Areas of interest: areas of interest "Zhongfu Petroleum Gas Station"
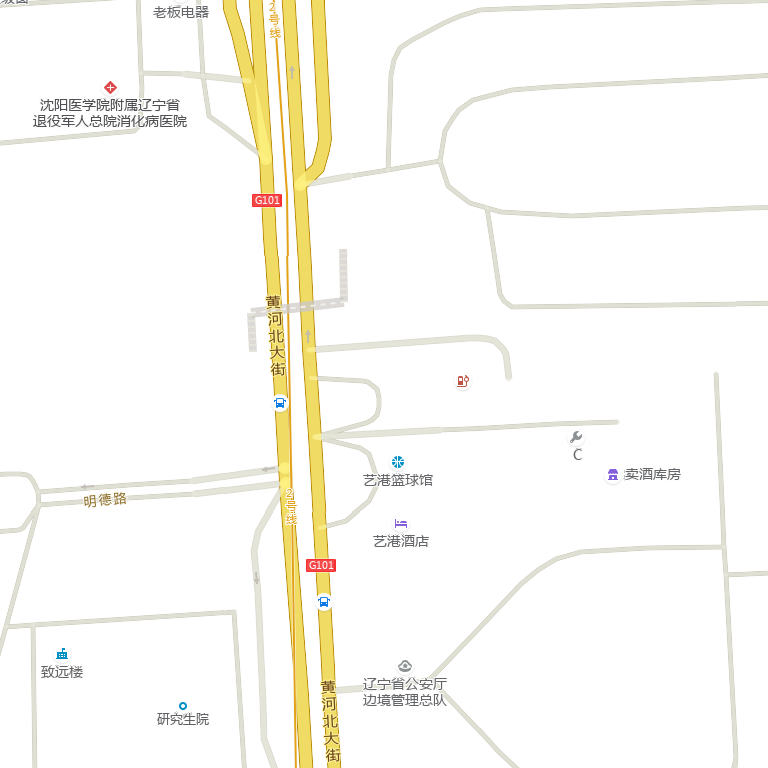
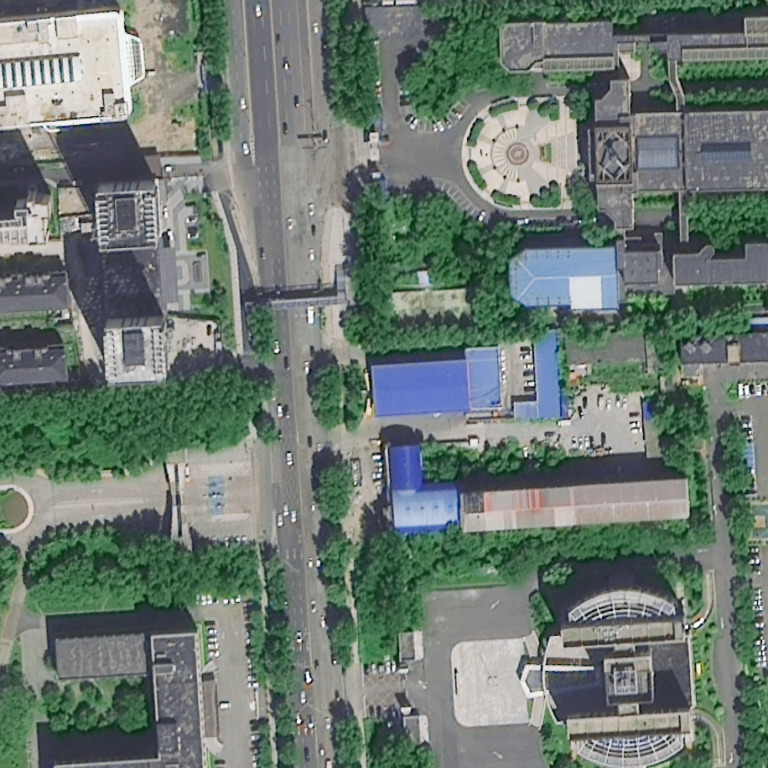